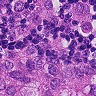
Metastatic tissue present: yes